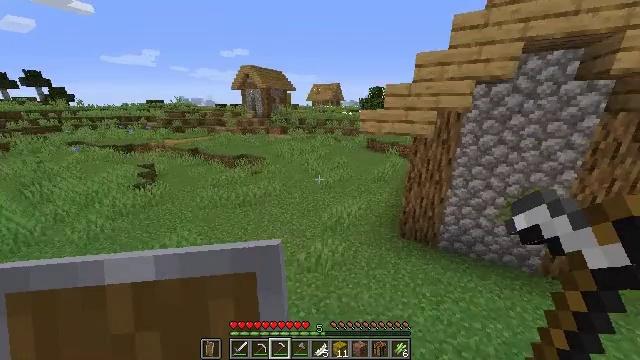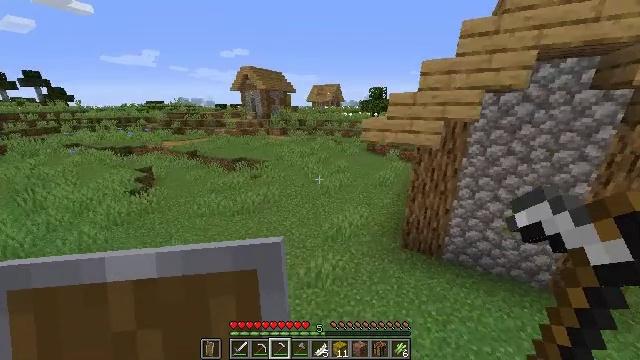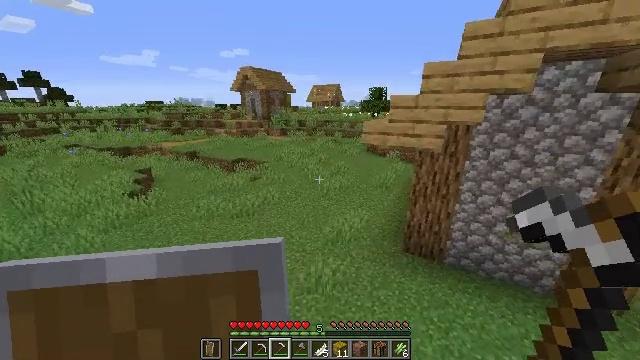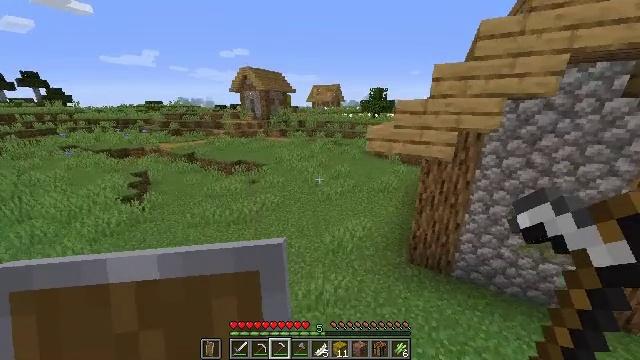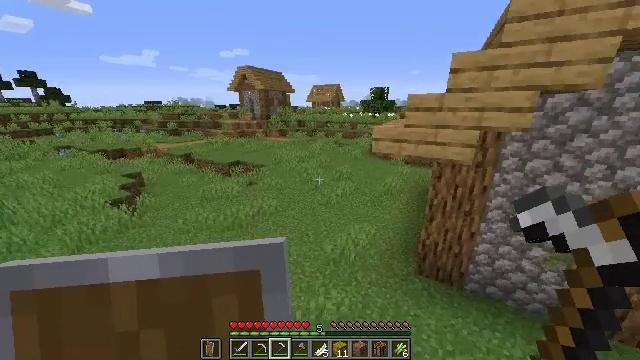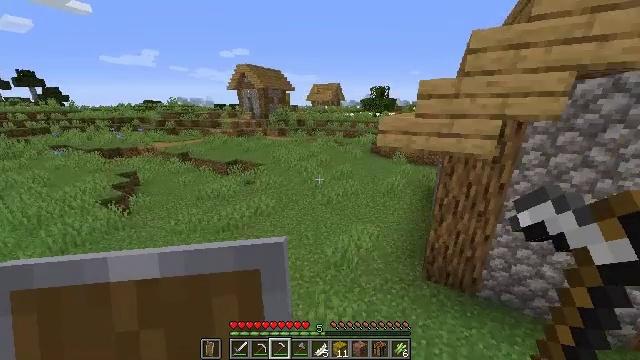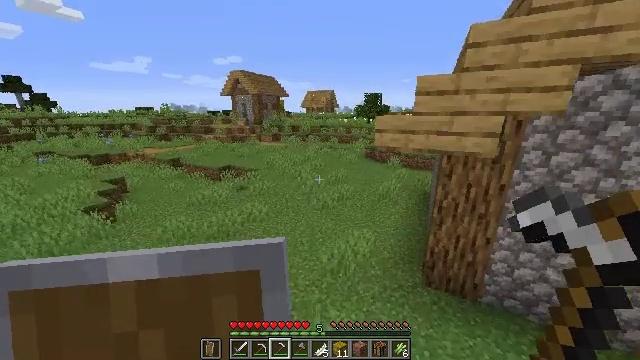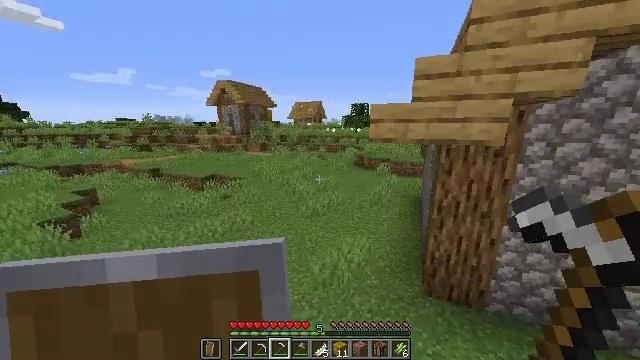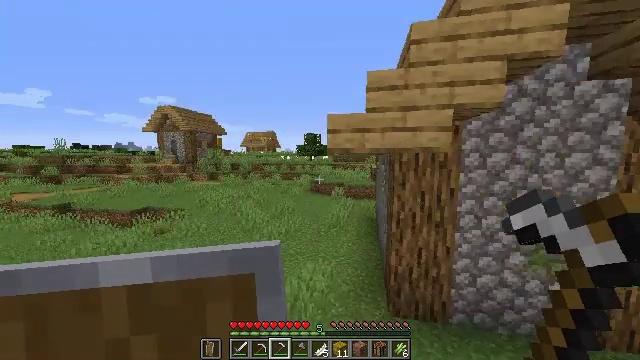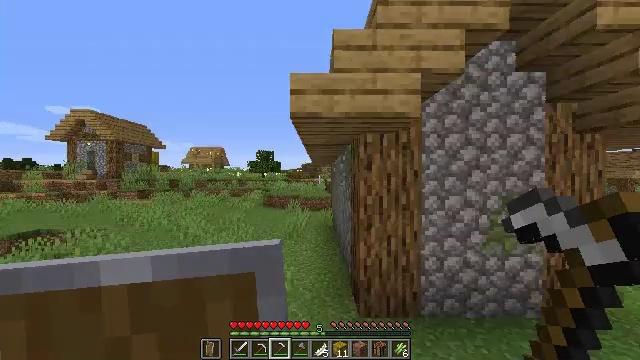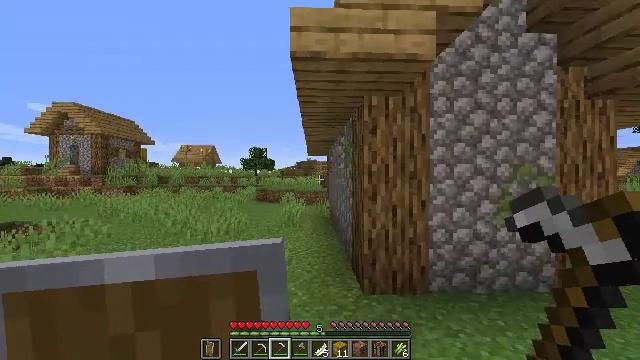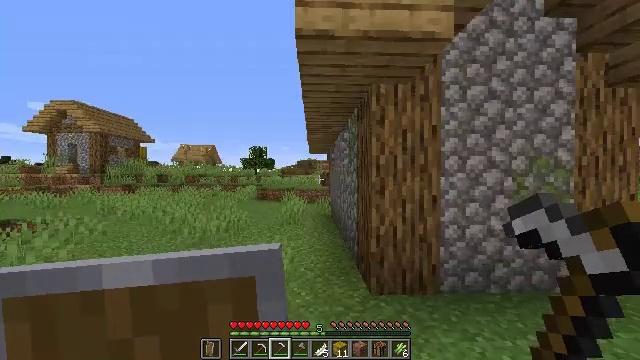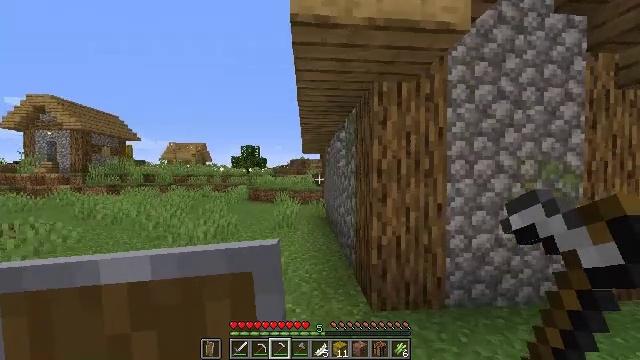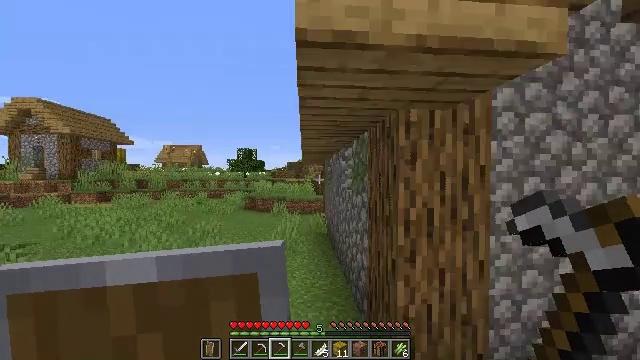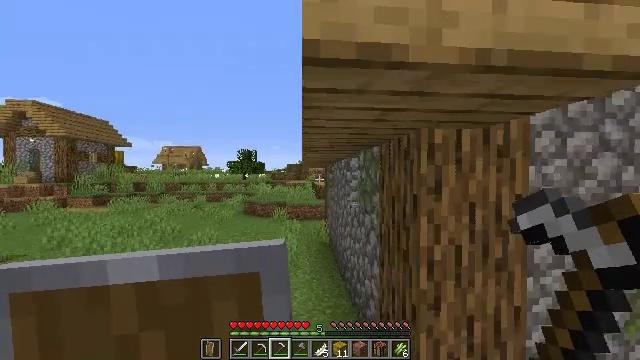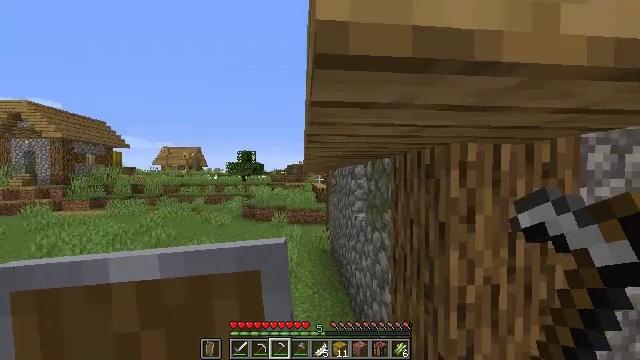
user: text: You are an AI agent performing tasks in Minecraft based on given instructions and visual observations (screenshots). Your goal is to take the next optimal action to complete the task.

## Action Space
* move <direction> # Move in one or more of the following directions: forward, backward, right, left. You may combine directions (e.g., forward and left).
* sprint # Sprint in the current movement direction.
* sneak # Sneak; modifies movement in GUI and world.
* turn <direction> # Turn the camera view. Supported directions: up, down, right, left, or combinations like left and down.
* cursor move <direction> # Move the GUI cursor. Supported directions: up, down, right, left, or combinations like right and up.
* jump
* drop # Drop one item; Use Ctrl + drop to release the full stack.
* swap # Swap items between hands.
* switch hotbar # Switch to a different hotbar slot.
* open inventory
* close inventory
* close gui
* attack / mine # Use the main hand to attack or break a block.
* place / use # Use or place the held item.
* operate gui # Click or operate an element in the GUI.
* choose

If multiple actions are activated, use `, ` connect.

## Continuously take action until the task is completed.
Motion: motion action
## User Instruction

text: Gather hay blocks from the farm.
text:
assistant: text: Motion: move forward, sprint, jump
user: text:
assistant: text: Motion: move forward, sprint, jump
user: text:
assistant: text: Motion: move forward, sprint, jump
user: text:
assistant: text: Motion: move forward, sprint, jump
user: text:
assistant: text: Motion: move forward, sprint, jump
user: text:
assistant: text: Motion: move forward, sprint, turn right and up, jump
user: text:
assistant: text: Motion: move forward, sprint, turn right and up, jump
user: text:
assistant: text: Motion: move forward, sprint, turn right and up, jump
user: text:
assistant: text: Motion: move forward, sprint, turn right and up, jump
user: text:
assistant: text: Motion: move forward, sprint, turn right, jump
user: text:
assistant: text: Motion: move forward, sprint, jump
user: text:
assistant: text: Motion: move forward, sprint, turn right, jump
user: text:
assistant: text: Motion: move forward, sprint, jump
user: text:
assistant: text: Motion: move forward, sprint, jump
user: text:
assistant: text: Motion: move forward, sprint, jump
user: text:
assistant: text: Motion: move forward, sprint
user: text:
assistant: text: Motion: move forward, sprint, turn left and down
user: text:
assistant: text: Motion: move forward, sprint
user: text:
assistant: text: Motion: move forward, sprint
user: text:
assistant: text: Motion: move forward, sprint
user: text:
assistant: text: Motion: move forward, sprint, turn up
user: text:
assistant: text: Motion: move forward, sprint
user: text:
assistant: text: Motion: move forward, sprint
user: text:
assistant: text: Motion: move forward, sprint, turn up
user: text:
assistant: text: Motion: move forward, sprint
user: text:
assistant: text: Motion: move forward, sprint
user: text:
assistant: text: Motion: move forward, sprint
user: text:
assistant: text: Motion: move forward, sprint
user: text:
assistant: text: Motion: move forward, sprint, jump
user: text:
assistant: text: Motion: move forward, sprint, jump